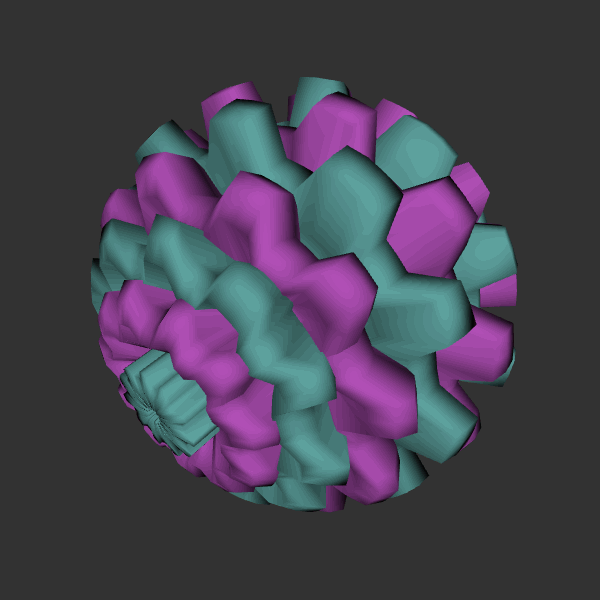
Background: dark